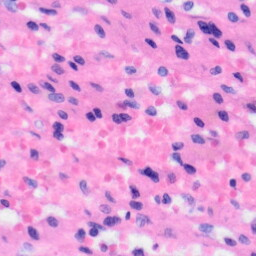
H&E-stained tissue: Liver